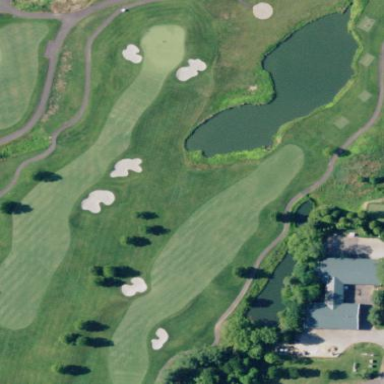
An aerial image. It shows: Golf rough area.